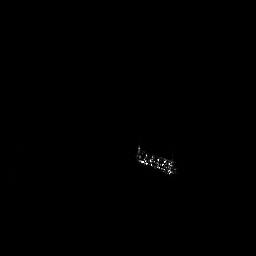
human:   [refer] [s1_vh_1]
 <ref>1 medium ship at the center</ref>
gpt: <box>[[51, 56, 68, 67, 0]]</box>